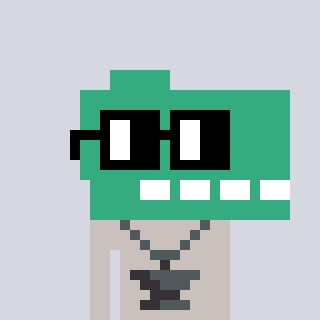
a pixel art character with square black glasses, a dino-shaped head and a foggrey-colored body on a cool background